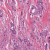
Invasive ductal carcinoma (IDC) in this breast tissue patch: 1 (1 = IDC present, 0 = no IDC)